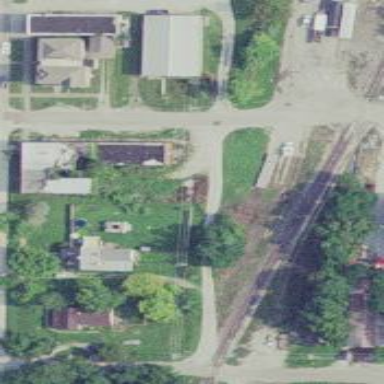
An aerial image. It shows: Alley classified as service road.